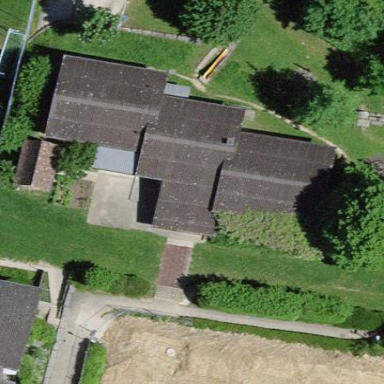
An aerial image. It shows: Kindergarten building.